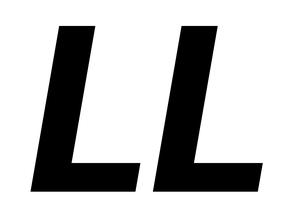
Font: Roboto-Italic_ExtraBold_Italic